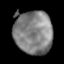
Tissue: lung
Cell type: Others
Senescence score: 0.1883
Nuclear area (px): 1631
Mean DAPI intensity: 129.555